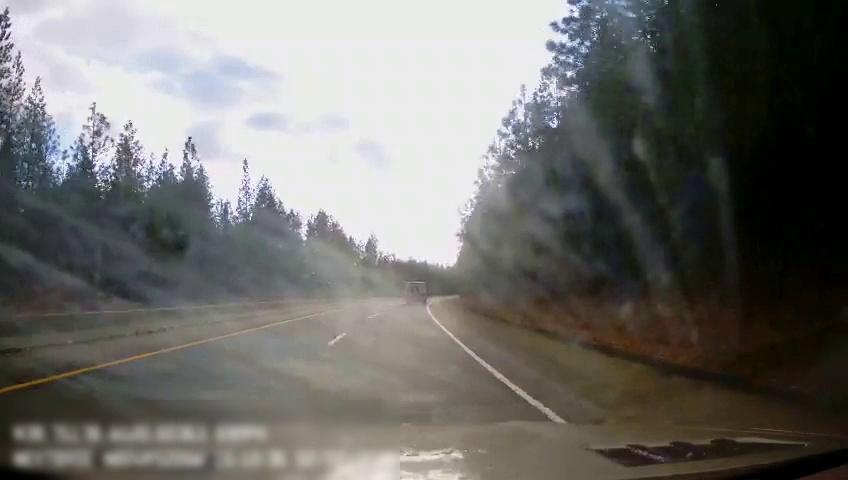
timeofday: Day
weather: Cloudy
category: Drivable Space
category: Drivable Space
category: Vehicles | Van
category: Lanes | Current Lane
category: Lanes | Alternate Lane
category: Lanes | Alternate Lane